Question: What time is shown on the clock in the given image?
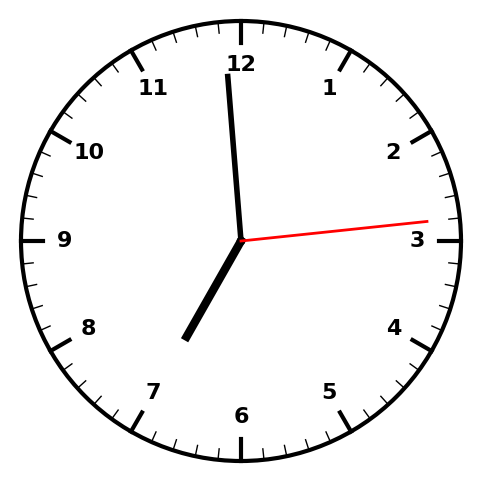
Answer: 06:59:14